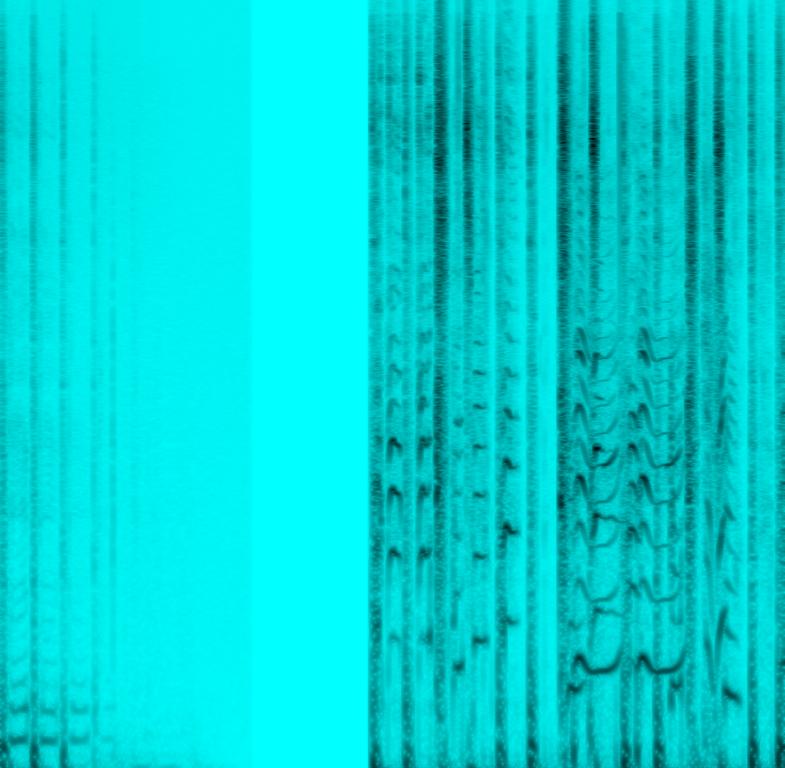
The song is an acapella cover of a game theme song. The song is medium tempo with no instrumentation by different male vocals engaging in different vocal mimicry of actual instruments, like bass line, melody , percussion and harmony tones. The song is cheerful and amateurish in production. The song is a cover of a popular game theme.